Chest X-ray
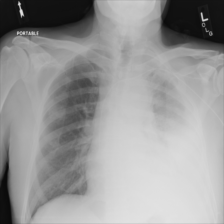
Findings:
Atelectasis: negative
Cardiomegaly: negative
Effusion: positive
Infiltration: negative
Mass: negative
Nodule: negative
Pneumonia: negative
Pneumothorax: negative
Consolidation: negative
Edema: negative
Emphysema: negative
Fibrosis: negative
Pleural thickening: negative
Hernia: negative